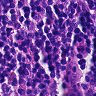
Metastatic tissue present: no